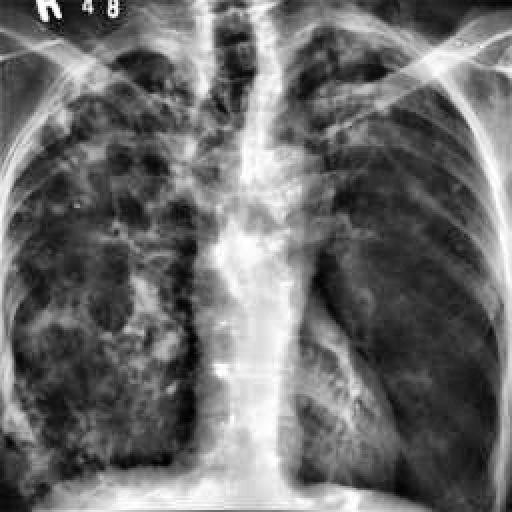
Finding: TUBERCULOSIS